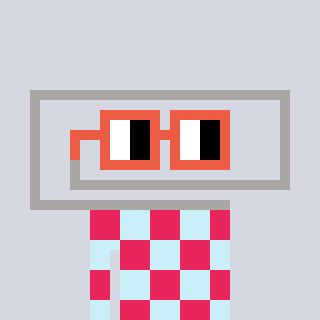
a pixel art character with square orange glasses, a paperclip-shaped head and a cold-colored body on a cool background